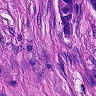
Metastatic tissue present: yes